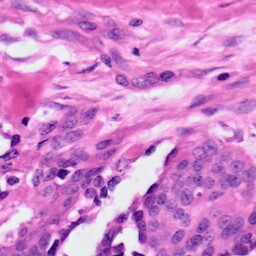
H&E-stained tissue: Ovarian